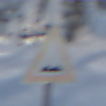
Verkehrszeichen: UnebeneFahrbahn
Umgebung: Outdoor, Nature
Tageszeit: MorningAfternoon
Wetter: Clear
Licht: Natural
Jahreszeit: Winter
Kontrast: LowContrast